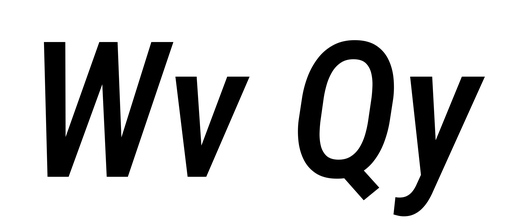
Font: Roboto-Italic_Condensed_Medium_Italic